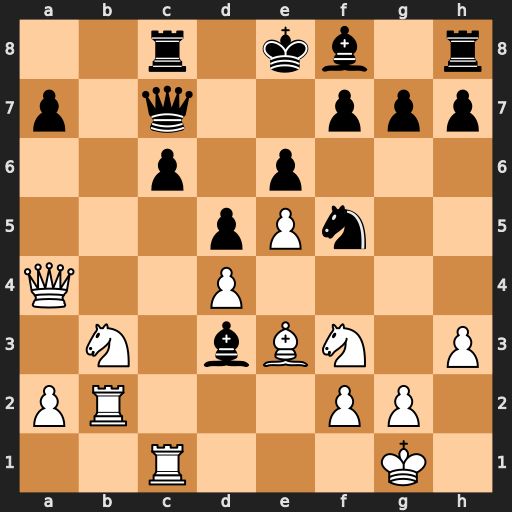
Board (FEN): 2r1kb1r/p1q2ppp/2p1p3/3pPn2/Q2P4/1N1bBN1P/PR3PP1/2R3K1
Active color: w
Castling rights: k
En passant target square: -
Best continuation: Na5